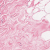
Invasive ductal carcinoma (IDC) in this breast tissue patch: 0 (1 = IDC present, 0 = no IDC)